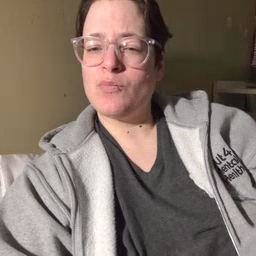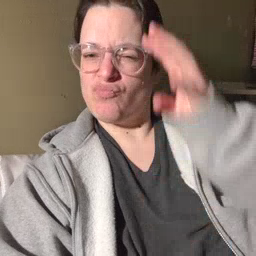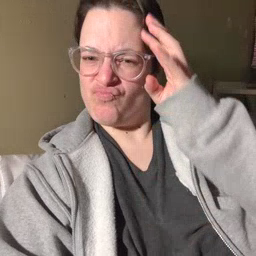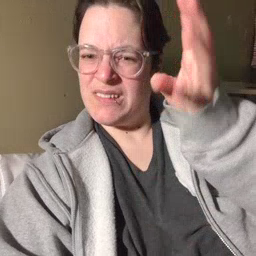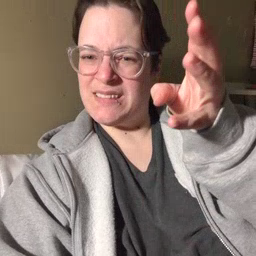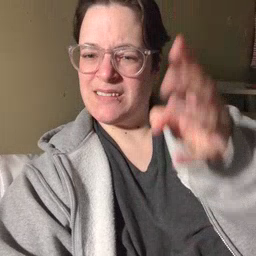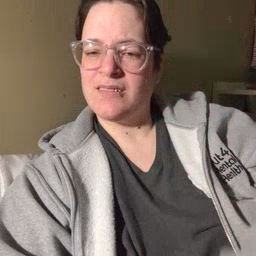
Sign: pretend